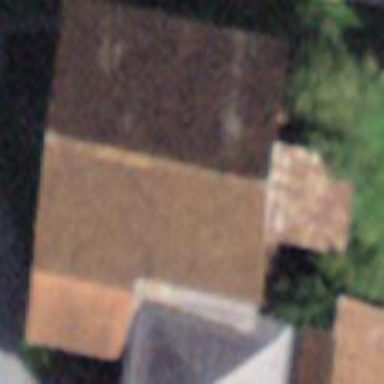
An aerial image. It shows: Barn.